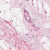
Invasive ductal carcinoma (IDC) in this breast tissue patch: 0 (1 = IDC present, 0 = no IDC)